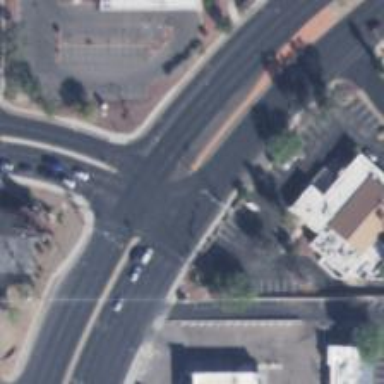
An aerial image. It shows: Marked crossing on the road.